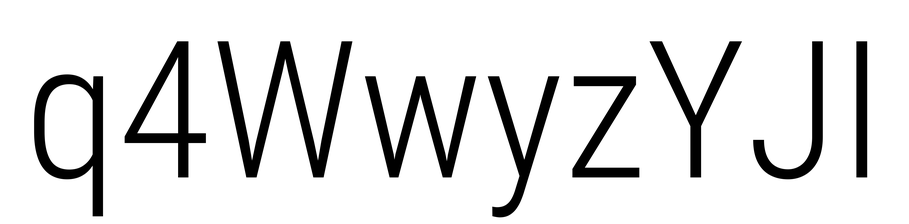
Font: Roboto_Condensed_Light